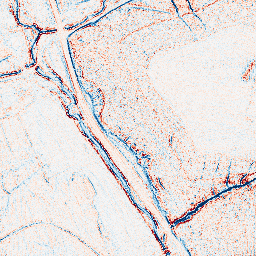
Category: edge_preserving
Decomposition family: bilateral
Decomposition parameters: d: 5
sigma_color: 50
sigma_space: 100
Upsampling method: fft_zeropad
Upsampling parameters: scale: 4
Upsampling scale: 4